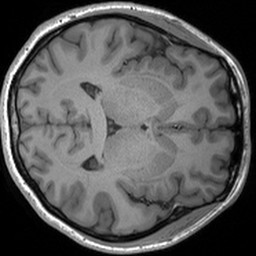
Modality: T1w
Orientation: axial
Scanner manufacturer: siemens
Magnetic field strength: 3 T
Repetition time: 1.54 s
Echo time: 0.00234 s